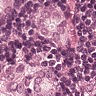
Metastatic tissue present: yes